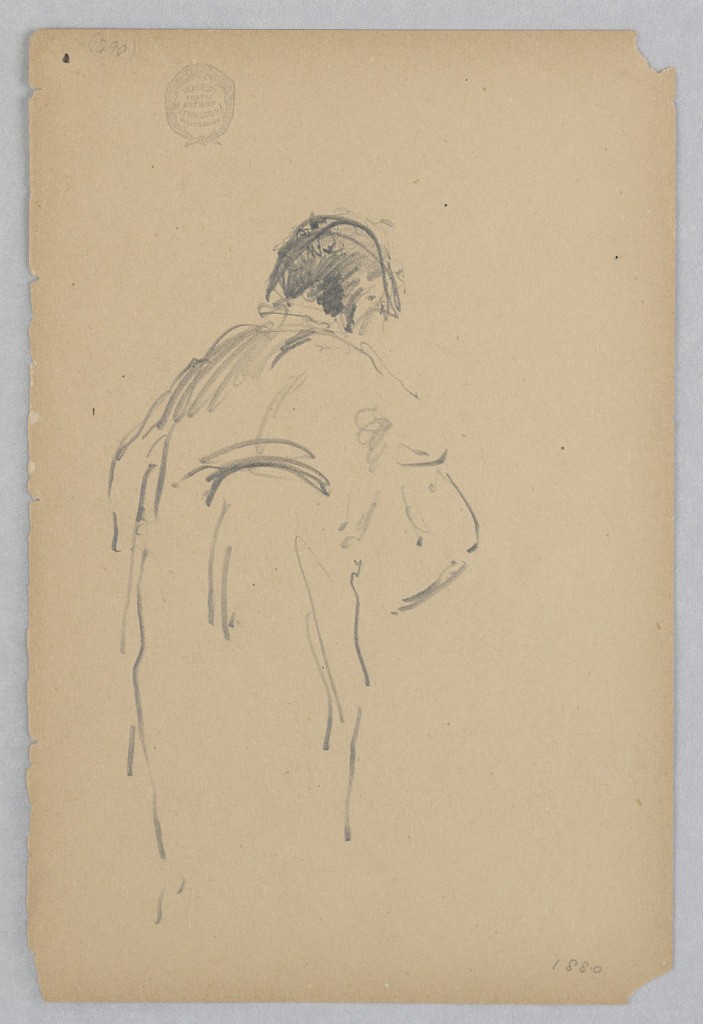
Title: Man
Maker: Robert Frederick Blum, American, 1857–1903
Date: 1880
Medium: Graphite on wove paper
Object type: Drawing
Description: Sketch of a male figure.